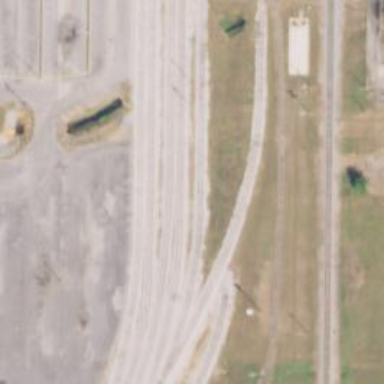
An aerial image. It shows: Rail spur service.